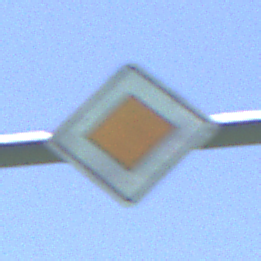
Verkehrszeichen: Vorfahrtsstrasse
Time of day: Midday
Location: Outdoor (Nature)
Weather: Clear
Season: Summer
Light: Natural